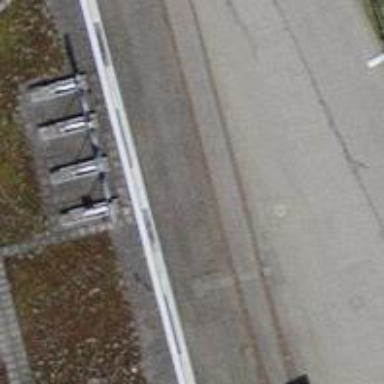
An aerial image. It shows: Railway switch.